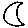
Label: moon